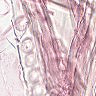
Metastatic tissue present: no